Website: home-depot
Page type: payment
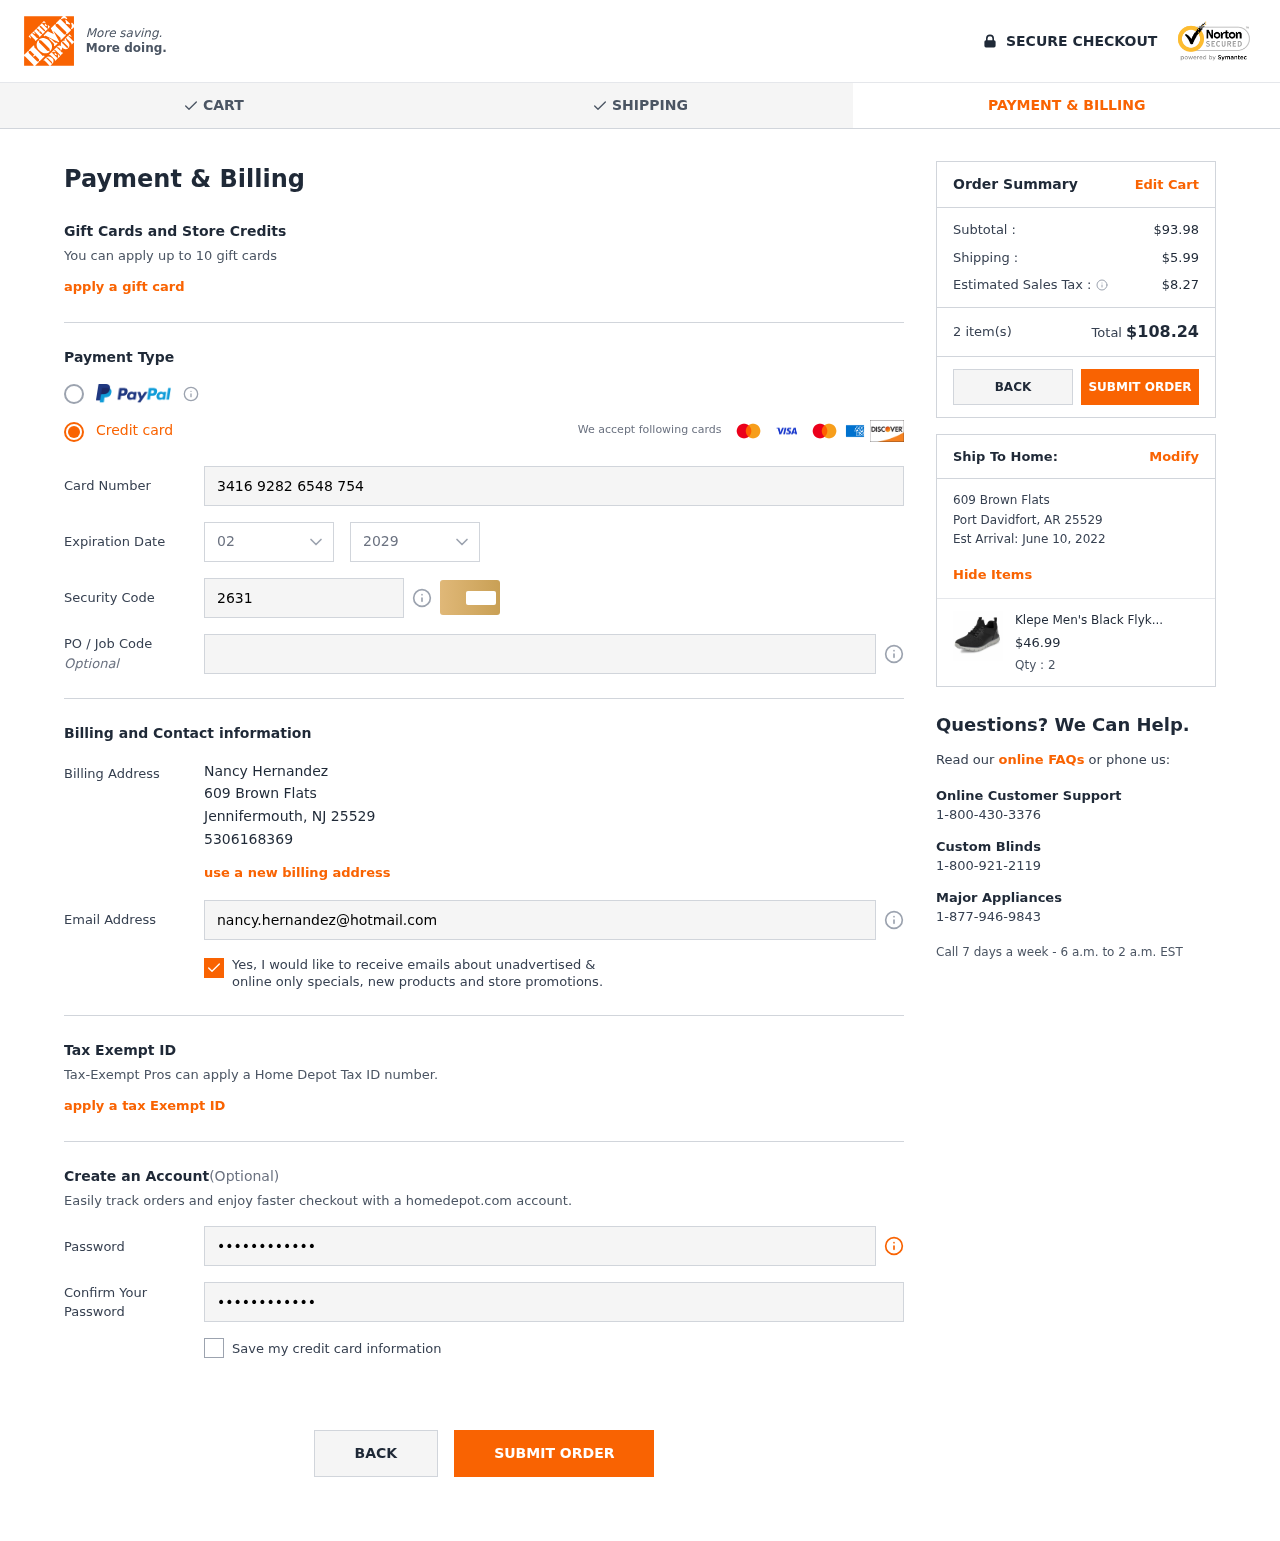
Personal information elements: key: PII_CARD_CVV
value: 2631
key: PII_CARD_EXPIRY_MONTH
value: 02
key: PII_CARD_EXPIRY_YEAR
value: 29
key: PII_CARD_NUMBER
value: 3416 9282 6548 754
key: PII_CITY
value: Jennifermouth
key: PII_CITY2
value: Port Davidfort
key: PII_EMAIL
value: nancy.hernandez@hotmail.com
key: PII_FULLNAME
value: Nancy Hernandez
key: PII_PHONE
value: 5306168369
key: PII_POSTCODE
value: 25529
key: PII_POSTCODE2
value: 25529
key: PII_STATE_ABBR
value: NJ
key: PII_STATE_ABBR2
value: AR
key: PII_STREET
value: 609 Brown Flats
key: PII_STREET2
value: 609 Brown Flats
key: PII_POSTCODE_FULL
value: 25529
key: PII_POSTCODE_NUMERIC
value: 25529
Product elements: key: PRODUCT1_NAME
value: Klepe Men's Black Flyknit with Memory Foam Running Shoes-7 UK (41 EU) (8 US) (FD18-04/BLK)
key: PRODUCT1_PRICE
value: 46.99
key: PRODUCT1_QUANTITY
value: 2
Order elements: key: ORDER_SUBTOTAL
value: $93.98
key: ORDER_SHIPPING_COST
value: $5.99
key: ORDER_TAX
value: $8.27
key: ORDER_NUM_ITEMS
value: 2 item(s)
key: ORDER_TOTAL
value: $108.24
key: ORDER_DELIVERY_DATE
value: June 10, 2022